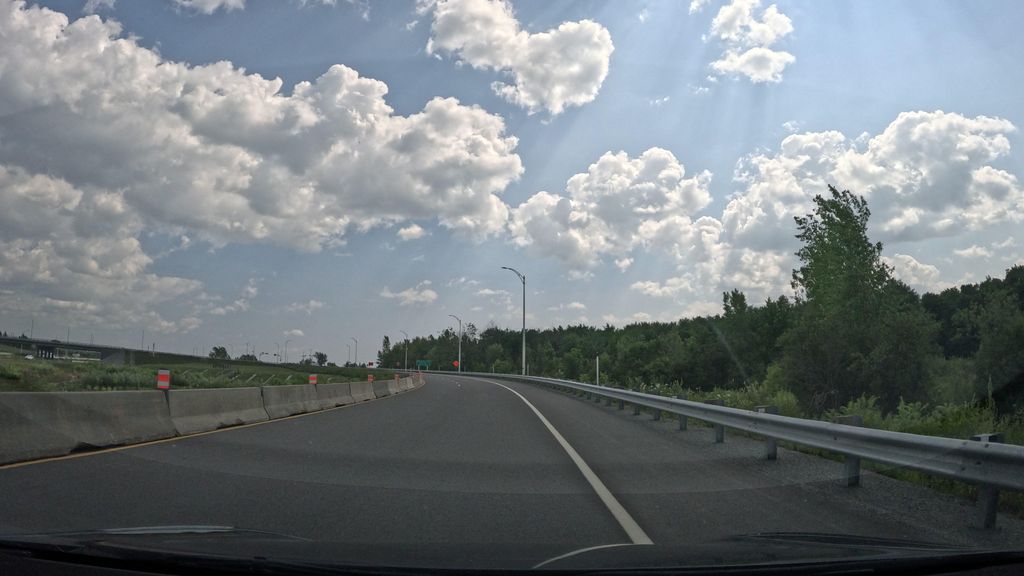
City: montreal